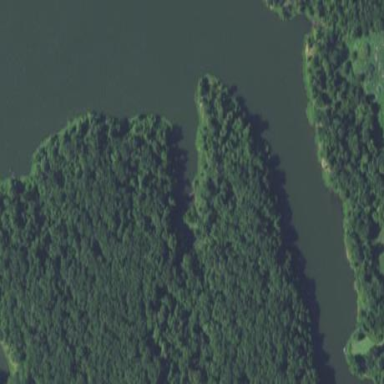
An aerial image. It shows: Beautiful lake surrounded by nature.